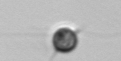
Label: Acanthoica_quattrospina